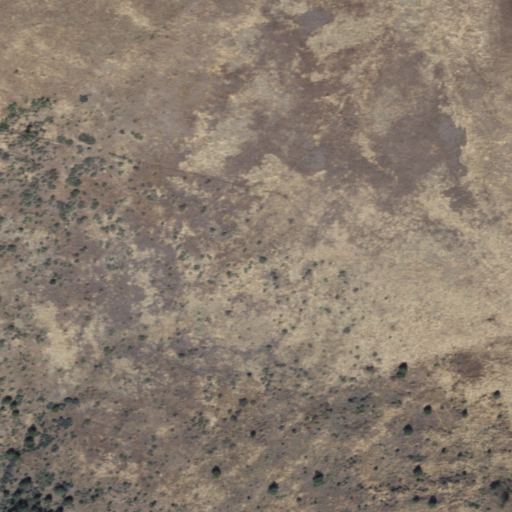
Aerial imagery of gap in Arizona named Hooker Gap containing shrub, grassland, and evergreen forest